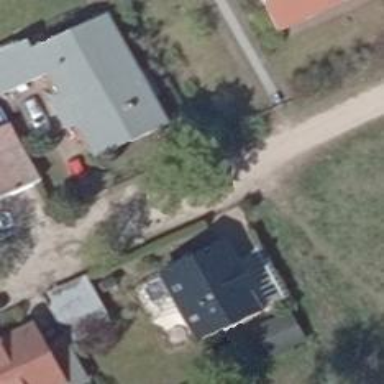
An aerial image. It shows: Residential road with compacted surface.